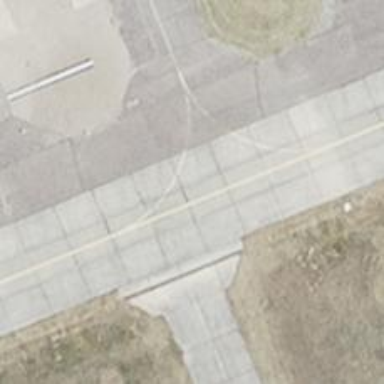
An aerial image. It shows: Image of taxiway at airport.